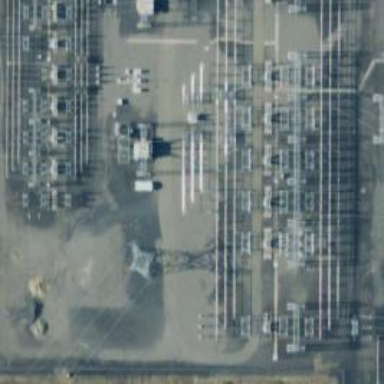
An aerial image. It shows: Outdoor switch for power.